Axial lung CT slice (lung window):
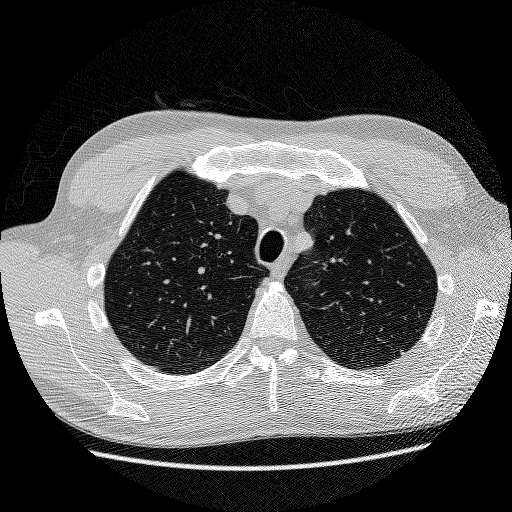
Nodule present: no